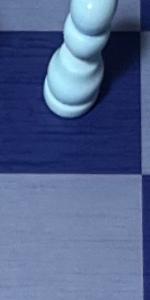
Label: Empty